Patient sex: F
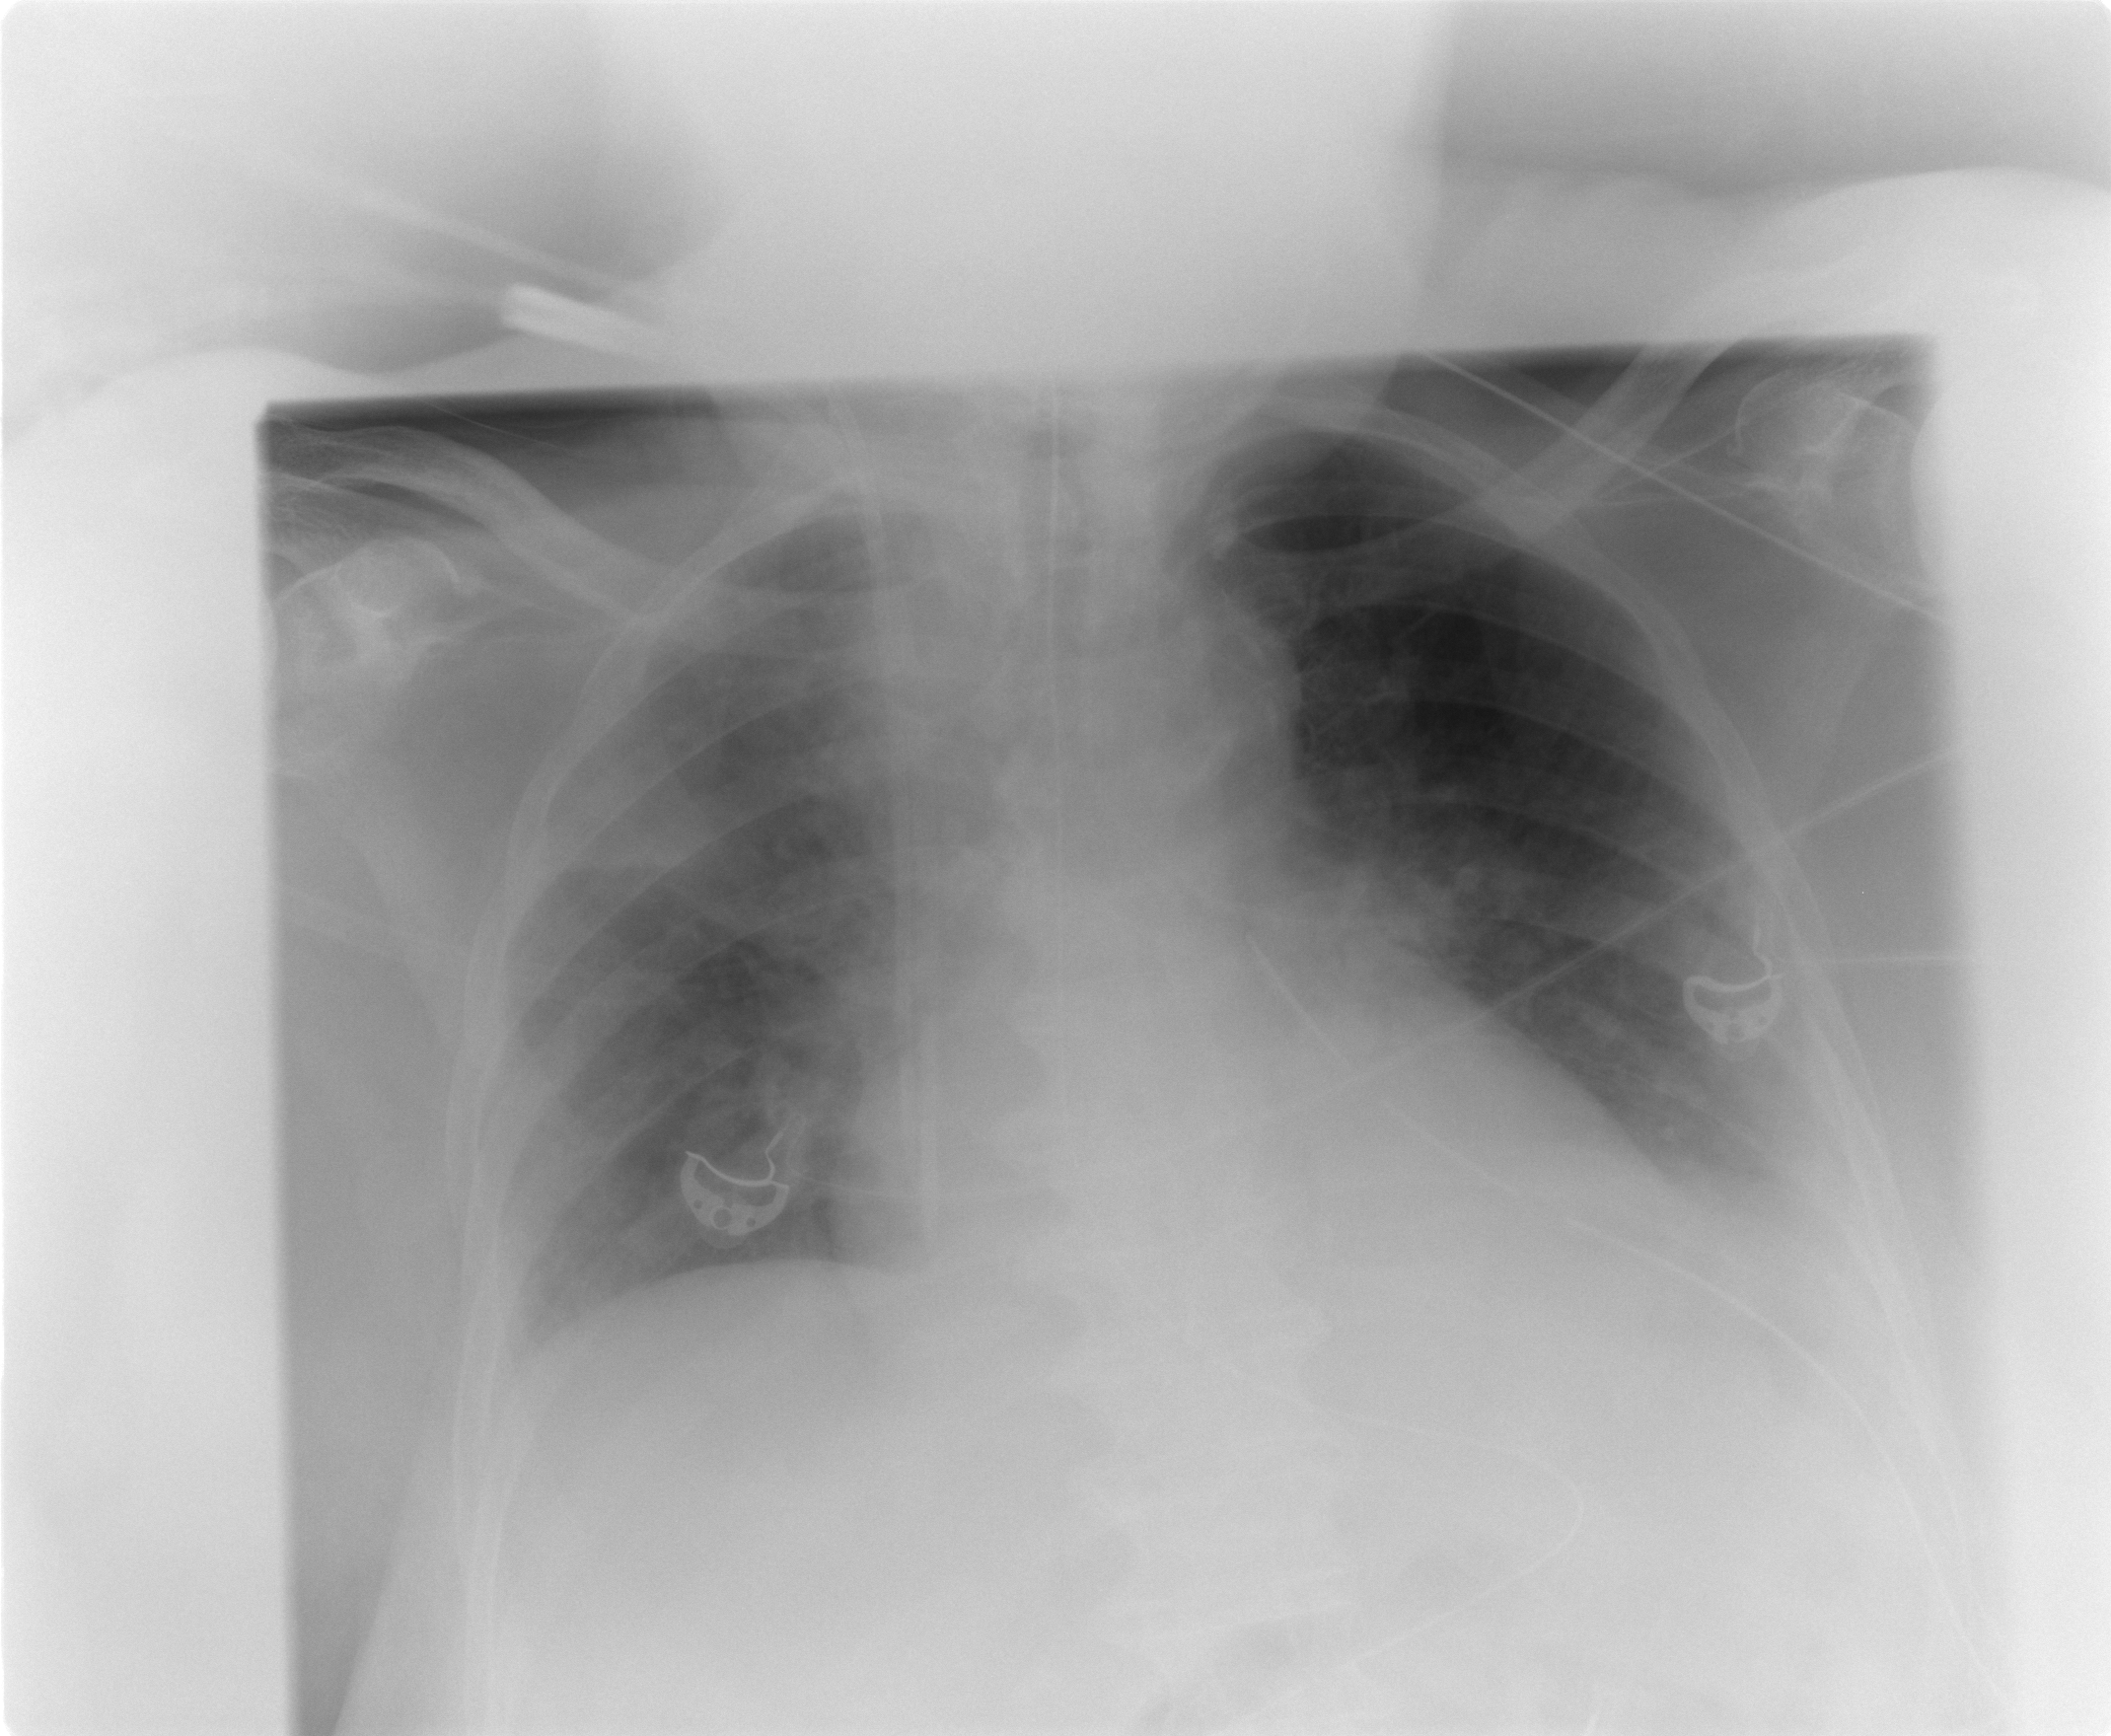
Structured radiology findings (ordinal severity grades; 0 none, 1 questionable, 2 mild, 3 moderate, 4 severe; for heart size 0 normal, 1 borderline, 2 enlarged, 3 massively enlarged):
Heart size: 0
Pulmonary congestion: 0
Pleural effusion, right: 0
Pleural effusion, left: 2
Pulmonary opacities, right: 0
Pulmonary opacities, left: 0
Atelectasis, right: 1
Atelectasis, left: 2